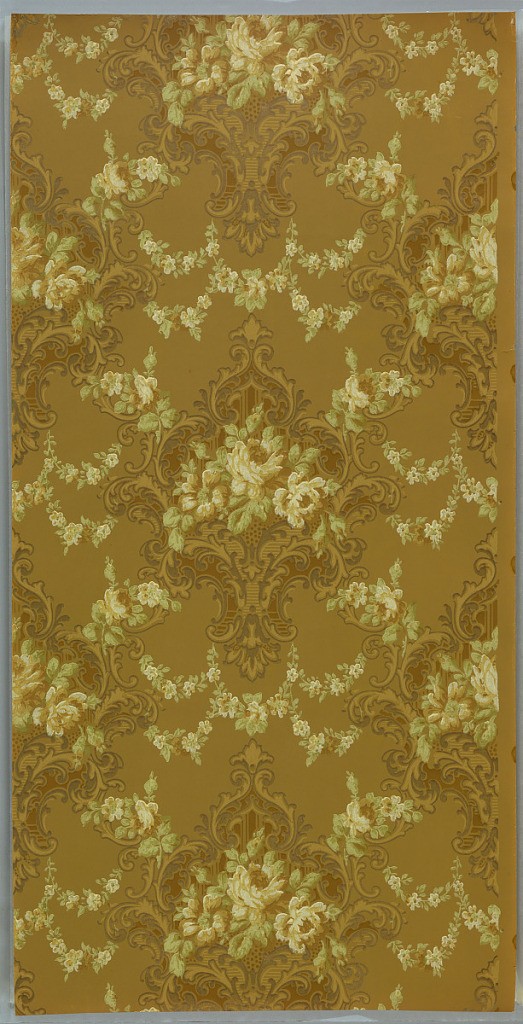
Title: Sidewall
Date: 1905–1915
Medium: Machine-printed paper, liquid mica
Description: On brown ground, treillage composed of white flowers on rinceaux, with large medallion made up of lavender scrolls and clusters of white flowers and green leaves in anthemion shape.